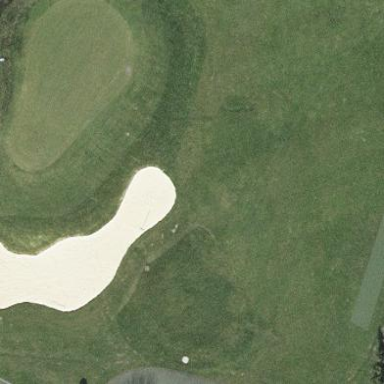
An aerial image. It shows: Golf bunker filled with natural sand.